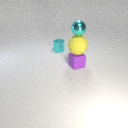
small cyan metal sphere above large yellow rubber sphere